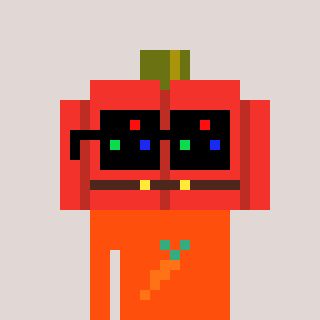
a pixel art character with square black sunglasses, a pumpkin-shaped head and a orange-colored body on a warm background